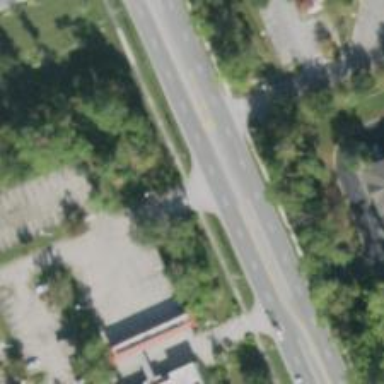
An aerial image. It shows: Stop road.